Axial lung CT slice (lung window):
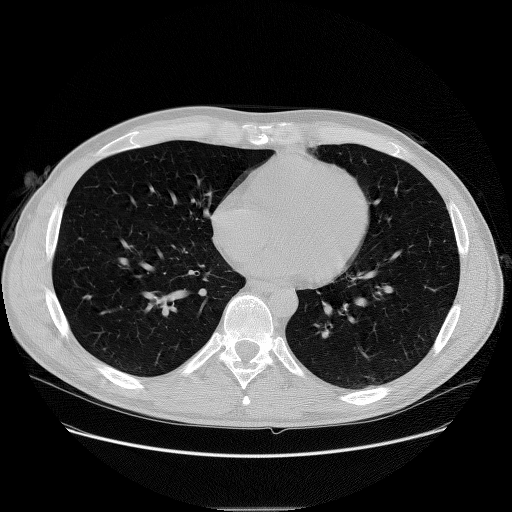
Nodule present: no